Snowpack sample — Loveland Pass, Silver Plume, Colorado, USA (2/11/26, 12:00 PM MST)
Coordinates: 39.663, -105.886
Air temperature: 35 °F
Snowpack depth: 82 cm
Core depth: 40 cm
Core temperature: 23 °F
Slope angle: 13°, slope face: 12°
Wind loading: high
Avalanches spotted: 1
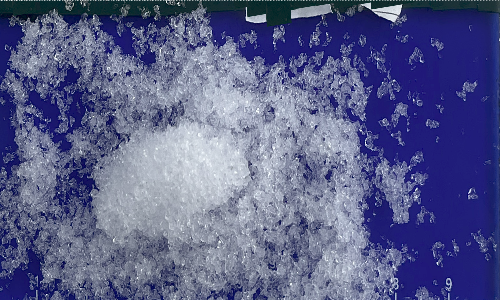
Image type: core
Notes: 1 small avalanche spotted on the north side of the bowl, lots of wind loading